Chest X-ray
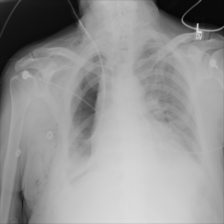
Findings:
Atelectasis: negative
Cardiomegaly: negative
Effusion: negative
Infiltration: negative
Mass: negative
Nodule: negative
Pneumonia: negative
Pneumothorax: negative
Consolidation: negative
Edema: negative
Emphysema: negative
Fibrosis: negative
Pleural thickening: negative
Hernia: negative